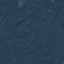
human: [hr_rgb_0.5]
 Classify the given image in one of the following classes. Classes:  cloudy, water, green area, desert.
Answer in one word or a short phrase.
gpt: green area